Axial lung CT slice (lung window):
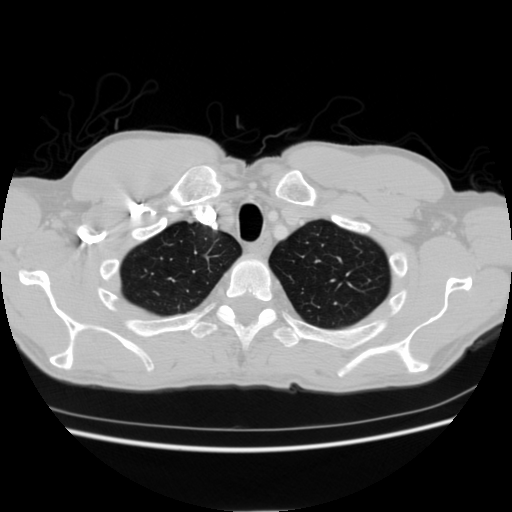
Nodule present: no